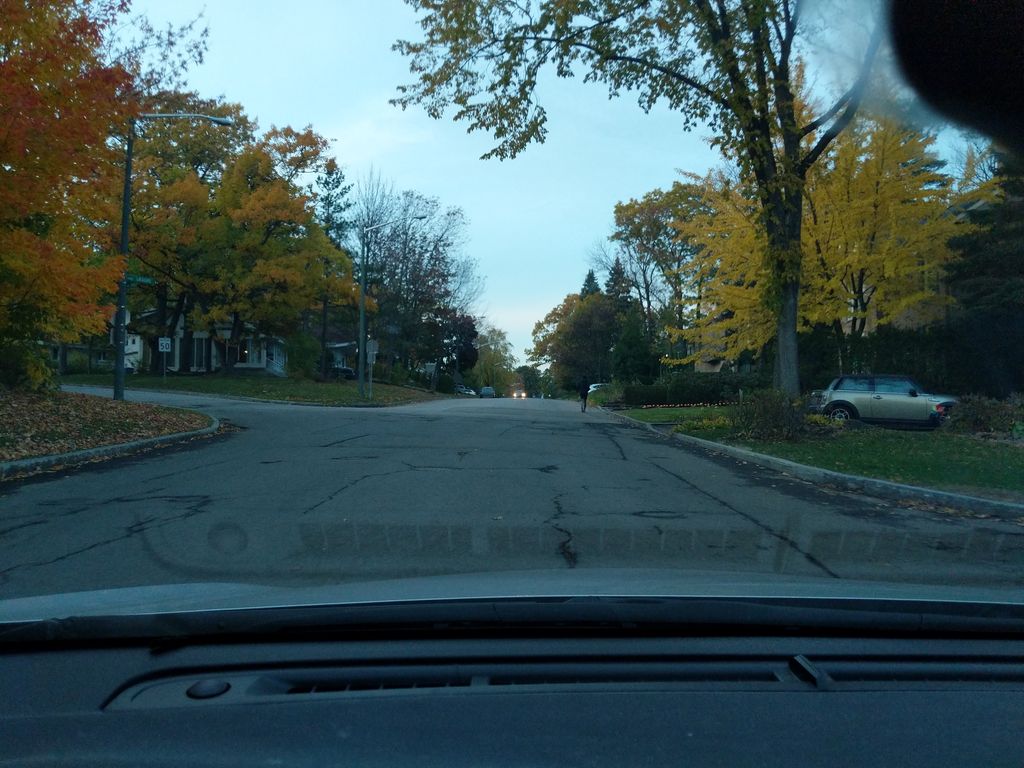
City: quebec_city